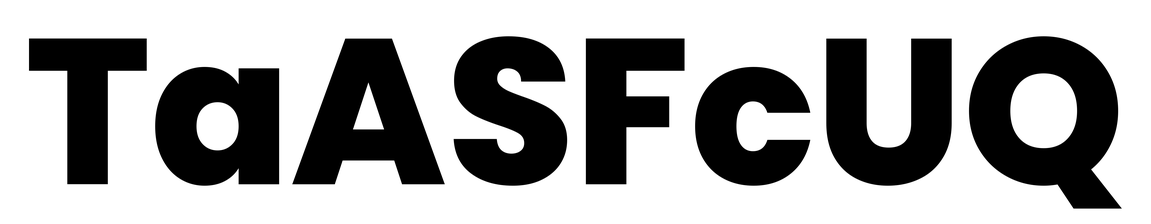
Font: Poppins-ExtraBold